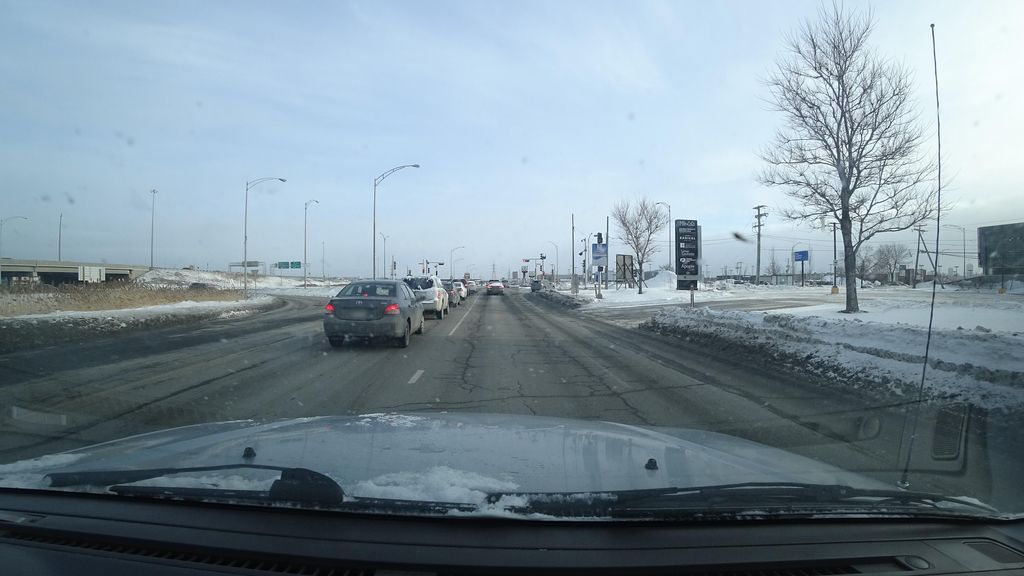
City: quebec_city